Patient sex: M
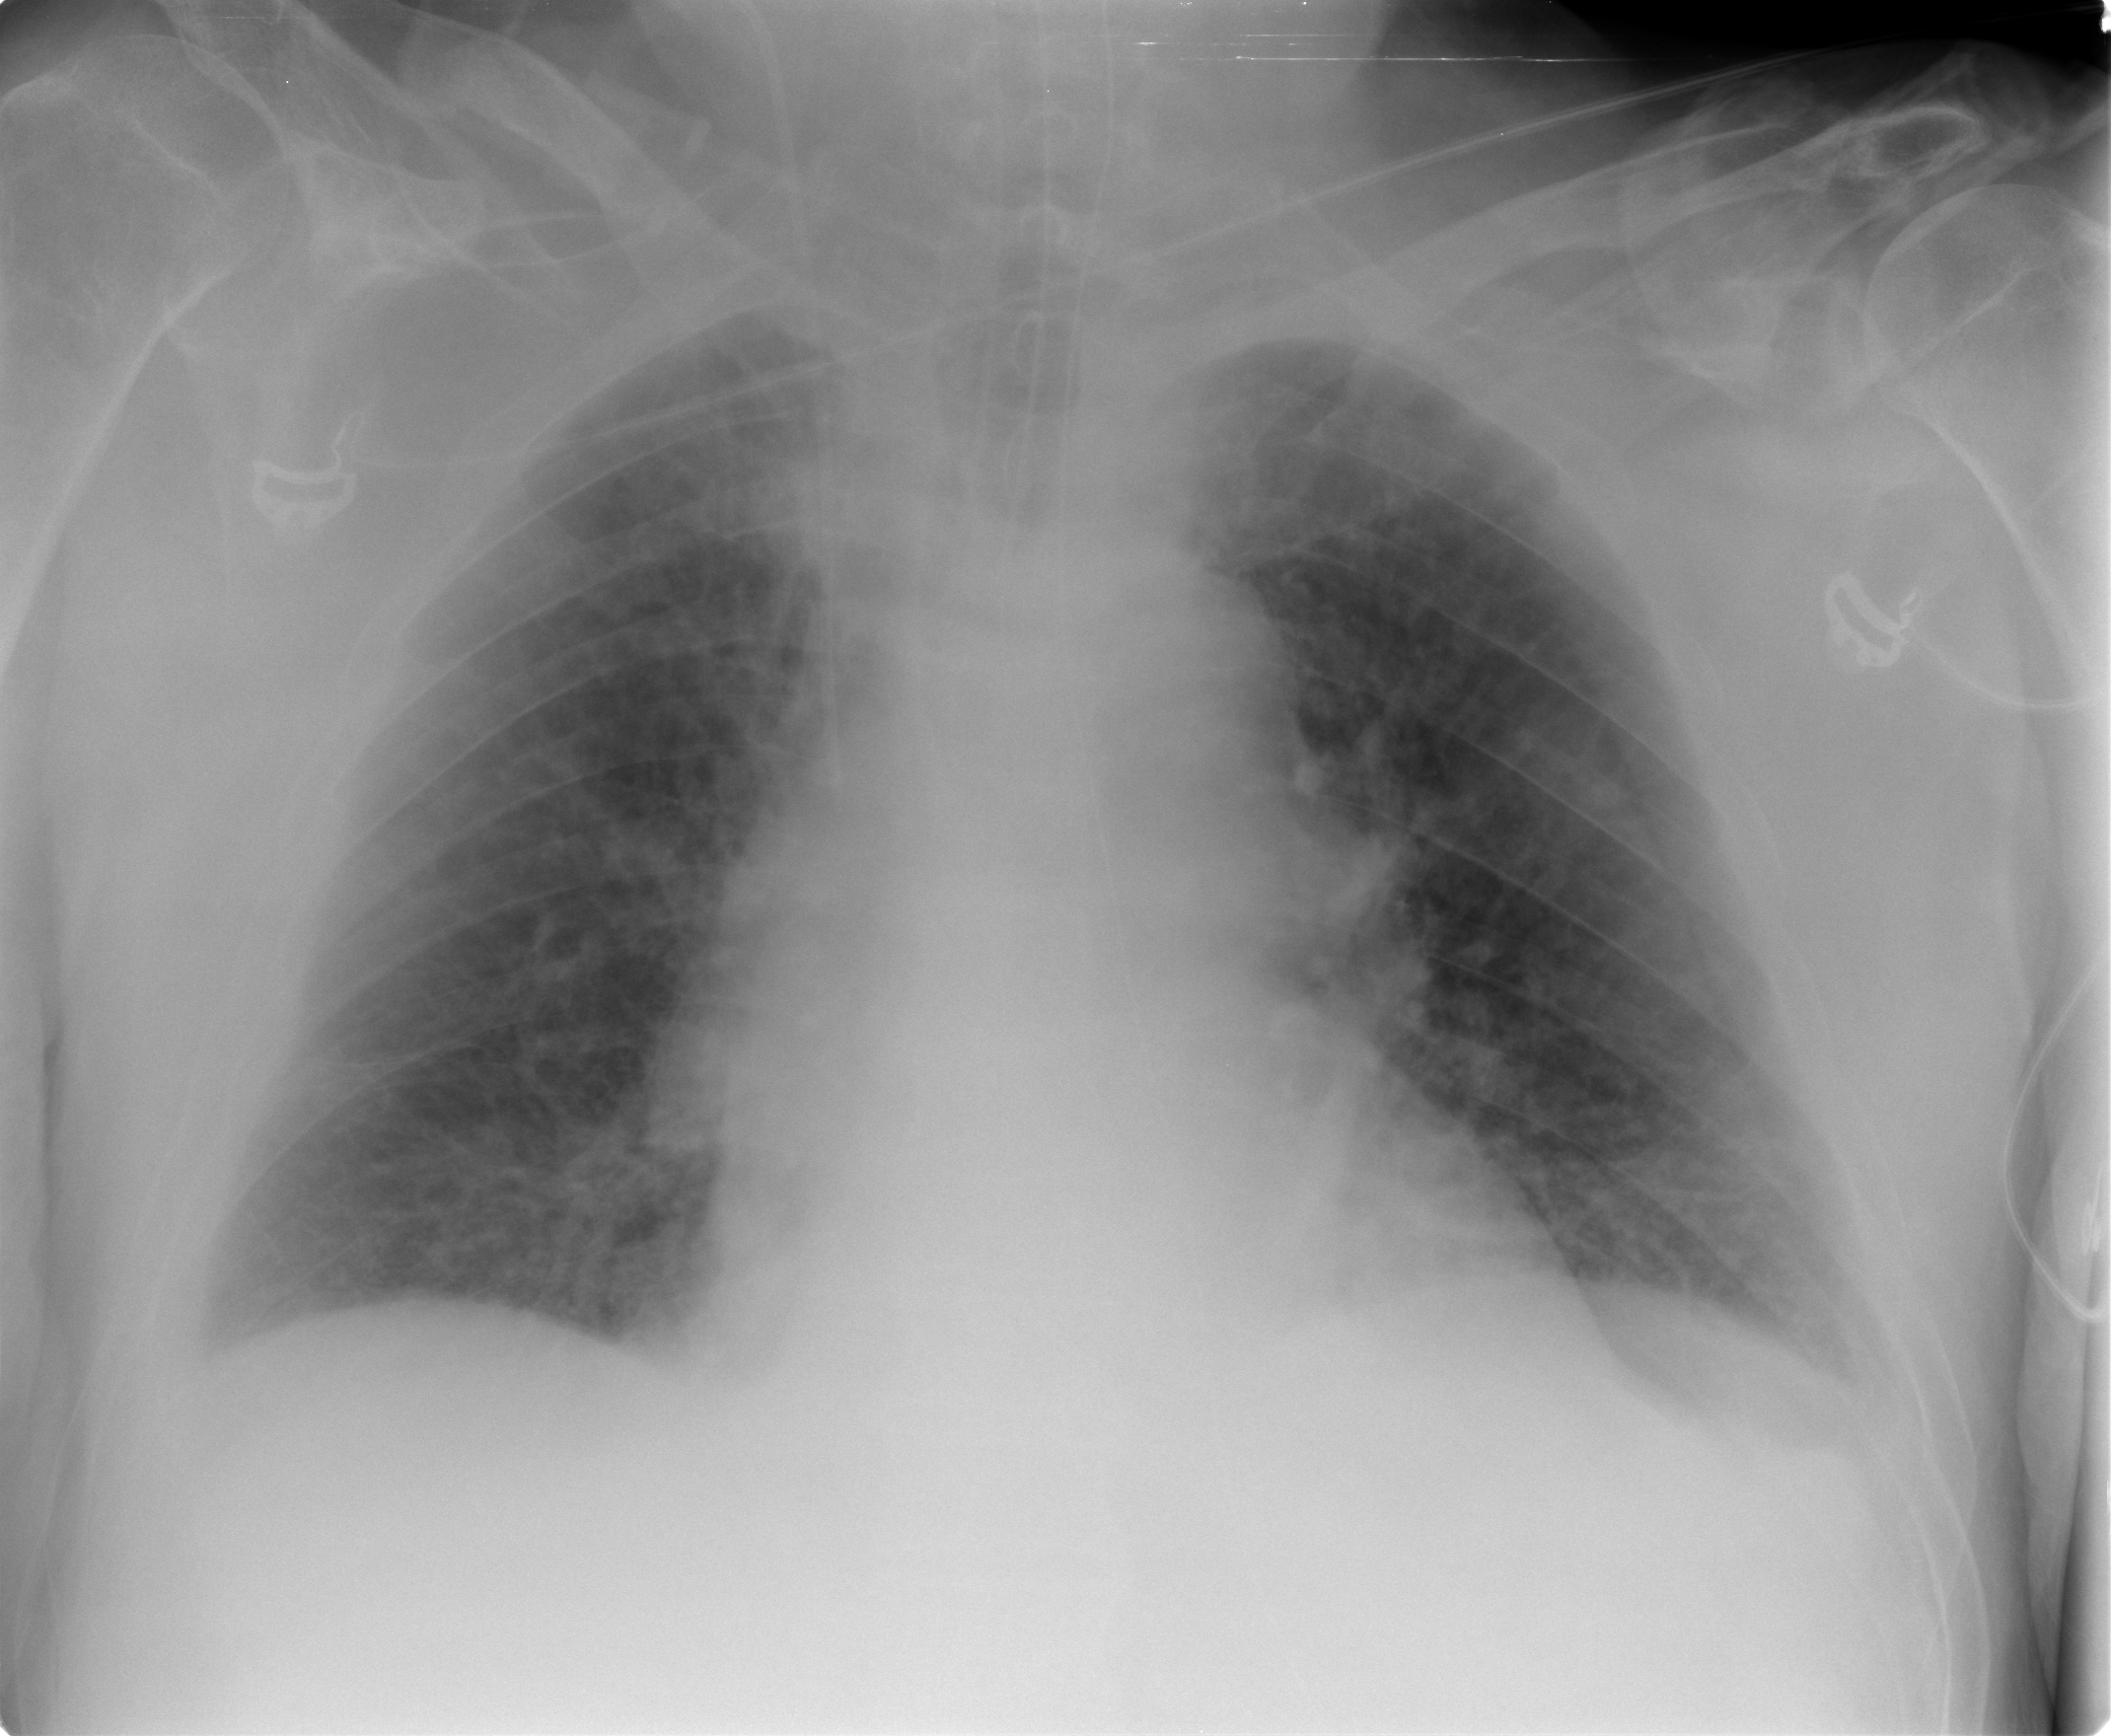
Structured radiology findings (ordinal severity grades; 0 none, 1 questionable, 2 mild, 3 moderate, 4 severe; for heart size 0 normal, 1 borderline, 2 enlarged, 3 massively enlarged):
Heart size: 0
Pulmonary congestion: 2
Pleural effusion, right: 1
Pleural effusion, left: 2
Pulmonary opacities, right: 0
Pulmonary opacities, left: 0
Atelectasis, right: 0
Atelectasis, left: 0